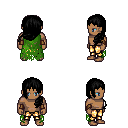
a pixel art fantasy rpg character, male body template, human, dark skin, green tattered cape, gold greaves, black left-swept hairstyle, cloth bracers, four views (front, back, left, right), 2x2 character sprite sheet, small pixel art, hard edges, no anti-aliasing